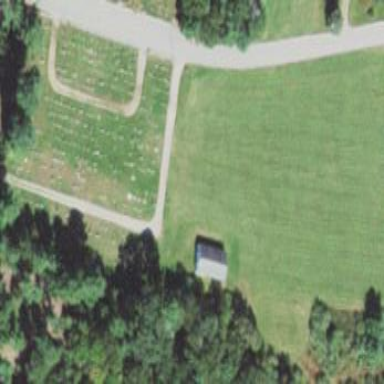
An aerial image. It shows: Cemetery.